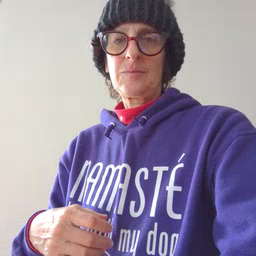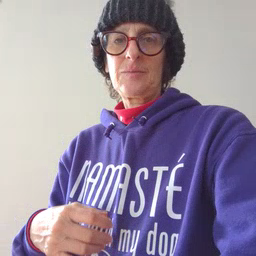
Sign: hungry